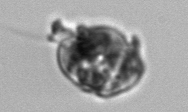
Label: Proterythropsis